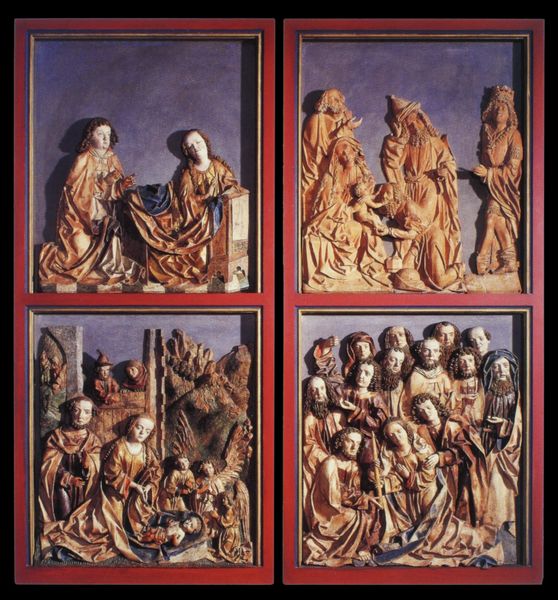
Titel: Flügelreliefs eines Brixner Altars
Künstler: Hans Klocker
Institution: Brixen, Diözesanmuseum
Schlagwörter: berg, blau, flügel, gruppe, grün, landschaft, menschen, braun, hintergrund, holz, schwarz, weiss, rot, tuch, geschichte, rahmen, stein, felder, kirche, gold, drei, kind, engel, relief, baby, geschlossen, bemalt, vier, deckel, glaube, religion, kacheln, altar, pult, schnitzerei, christus, jesus, mittelalter, stall, könige, heilige, gefasst, klappe, jünger, maria, wandbild, anbetung, geschnitzt, josef, marientod, verkündigung, geburt, krippe, weihnachten, jesuskind, spätgotik, retabel, ikonen, flügelaltar, gabriel, altarbilder, empfängnis, flügelretabel, ungefasst, beschneidung, drei könige, lebensgeschichte, heilsgeschichte, blkau, gold#, schnitzretabel